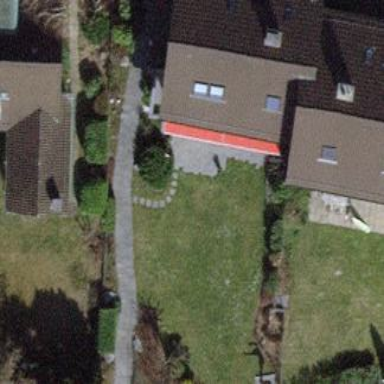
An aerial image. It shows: Semi-detached house.